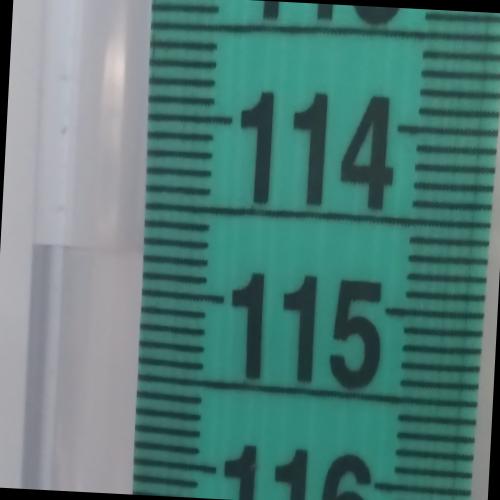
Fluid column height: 114.8 cm